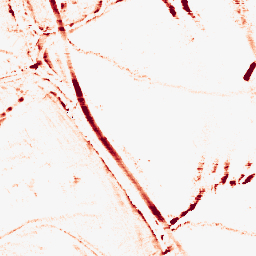
Category: morphological
Decomposition family: morphological_rect
Decomposition parameters: operation: opening
width: 10
height: 5
Upsampling method: cubic_catmull_rom
Upsampling parameters: scale: 4
Upsampling scale: 4